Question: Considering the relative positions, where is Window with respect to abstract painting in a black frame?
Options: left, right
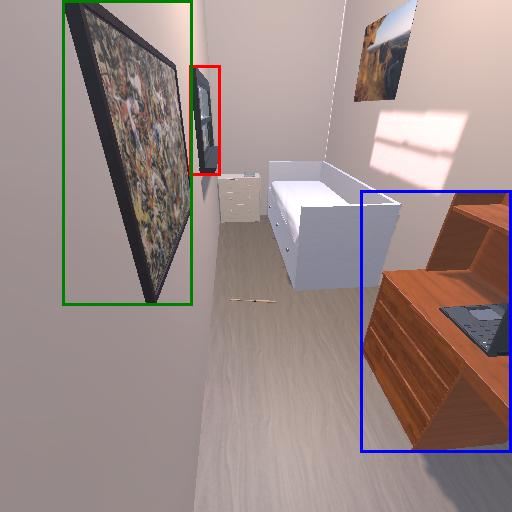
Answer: left